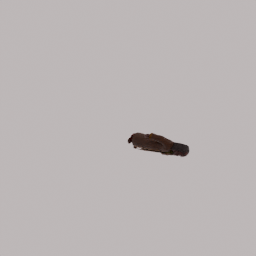
Label: people